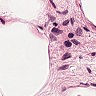
Metastatic tissue present: no